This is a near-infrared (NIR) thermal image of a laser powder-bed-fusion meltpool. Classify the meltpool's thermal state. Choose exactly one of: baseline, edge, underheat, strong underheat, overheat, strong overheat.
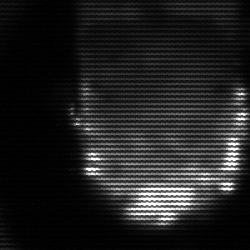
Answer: baseline